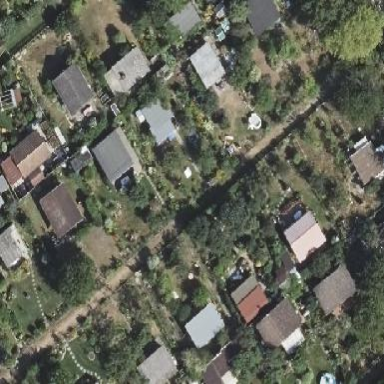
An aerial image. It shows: Plot in the allotments.